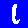
Digit: 1